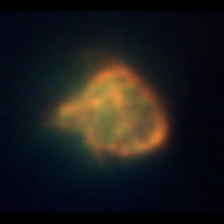
Taxon: Ciliates
Group: Other